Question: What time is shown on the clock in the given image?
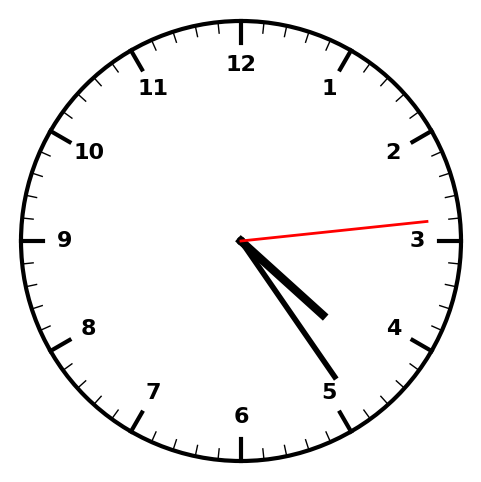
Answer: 04:24:14